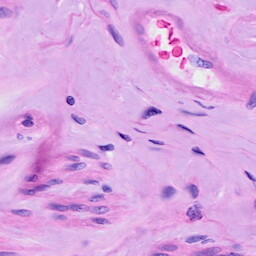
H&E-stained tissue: Ovarian